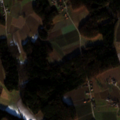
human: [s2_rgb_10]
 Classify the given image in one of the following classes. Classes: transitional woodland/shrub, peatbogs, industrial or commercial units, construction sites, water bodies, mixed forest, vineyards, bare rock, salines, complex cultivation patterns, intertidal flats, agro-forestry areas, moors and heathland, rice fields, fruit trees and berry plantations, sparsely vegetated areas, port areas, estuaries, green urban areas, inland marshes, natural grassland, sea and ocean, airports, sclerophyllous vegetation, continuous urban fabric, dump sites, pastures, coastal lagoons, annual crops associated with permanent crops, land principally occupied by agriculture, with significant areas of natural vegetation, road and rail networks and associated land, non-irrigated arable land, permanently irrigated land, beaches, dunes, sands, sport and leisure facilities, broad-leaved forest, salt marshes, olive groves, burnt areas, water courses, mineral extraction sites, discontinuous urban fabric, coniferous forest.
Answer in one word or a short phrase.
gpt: complex cultivation patterns, broad-leaved forest, mixed forest